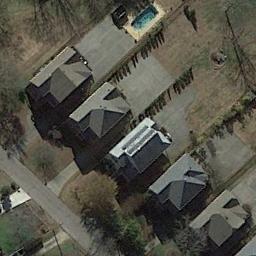
Label: residential